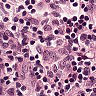
Metastatic tissue present: no